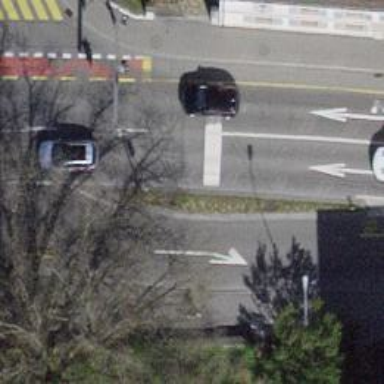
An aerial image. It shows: Road with traffic signals.